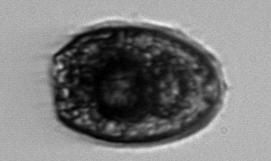
Label: Pleuronema